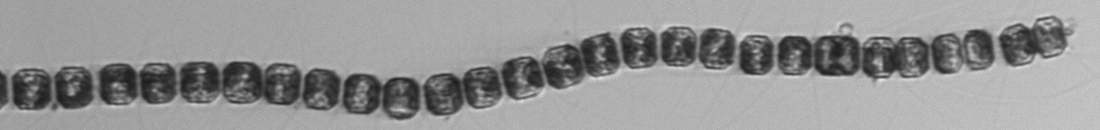
Label: Thalassiosira